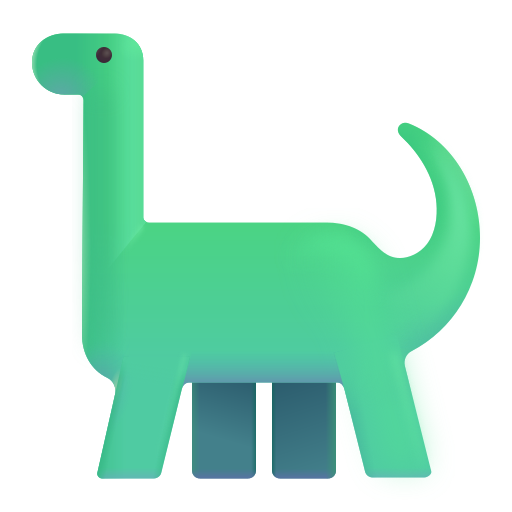
sauropod color